Question: I have an ellipse geometry. I want to show the radius of the ellipse by a line drawn from the center to the edge of the circle using C#. How can I achieve this?
Note: The center of the ellipse and the radius are not fixed and are defined by the user.

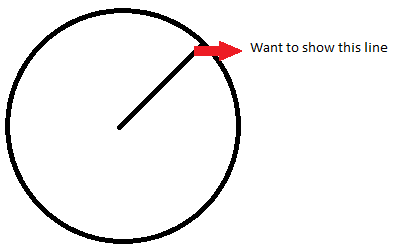
Answer: Suppose you have an ellipse with known center and radius:
'''
Path path = new Path();
EllipseGeometry eg = new EllipseGeometry();
eg.Center = new Point(left + side / 2, top + side / 2);
eg.RadiusX = side / 2;
eg.RadiusY = side / 2;
path.Data = eg;
paths.Add(path);
canvas1.Children.Add(paths[paths.Count - 1]);
.
.
path = new Path();
borderColor.Color = Colors.Red;
path.Stroke = borderColor;
path.StrokeThickness = 2;
LineGeometry r = new LineGeometry();
r.StartPoint = eg.Center;
r.EndPoint = new Point(eg.Center.X + eg.RadiusX, eg.Center.Y);
path.Data = r;
paths.Add(path);
canvas1.Children.Add(paths[paths.Count - 1]);
'''